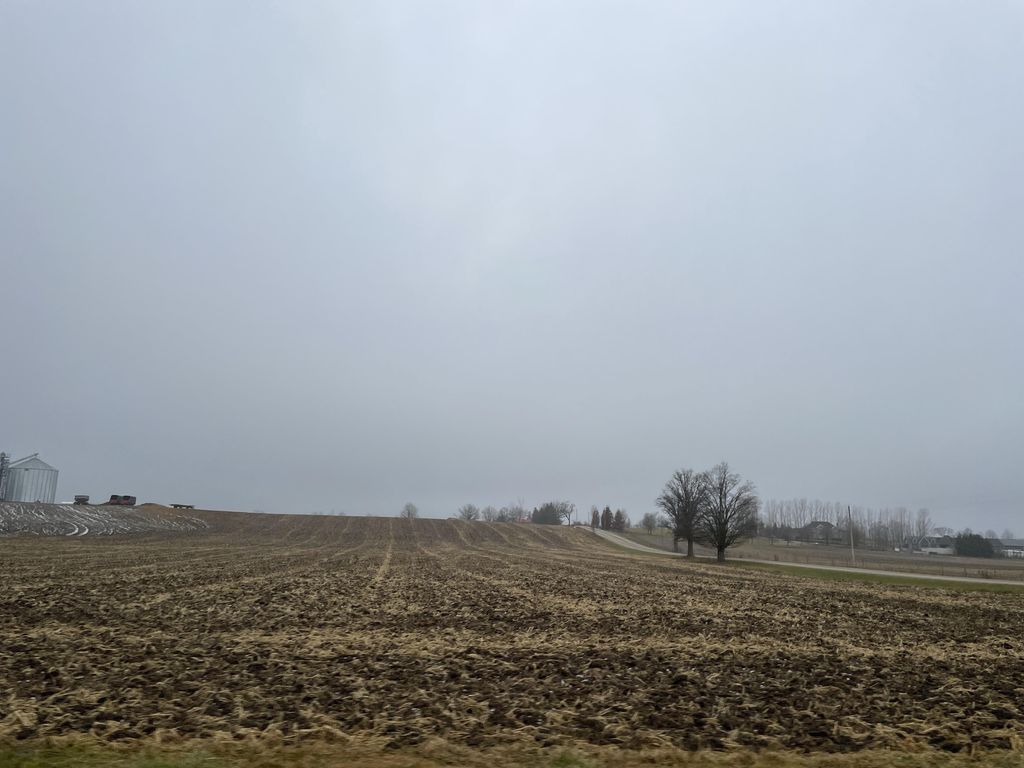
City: kitchener-waterloo